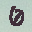
Label: 0